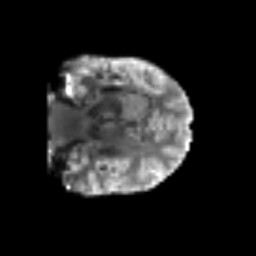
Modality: T2w
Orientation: coronal
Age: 50
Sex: male
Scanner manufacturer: siemens
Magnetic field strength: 3 T
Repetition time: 6.1 s
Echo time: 0.101 s